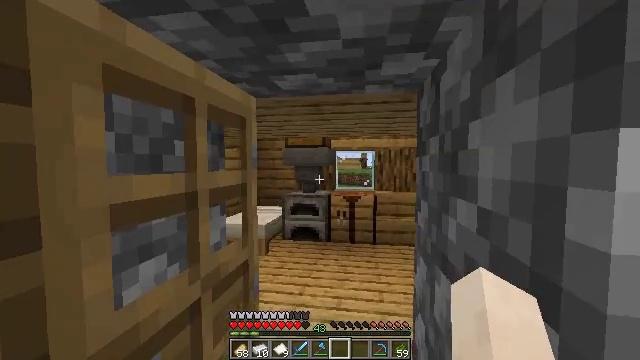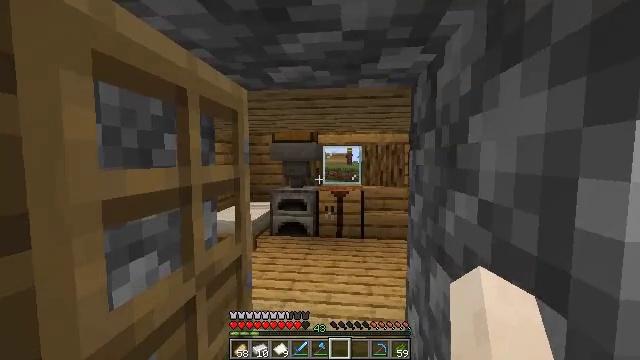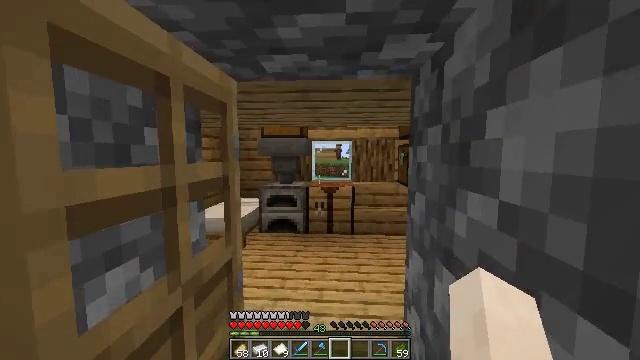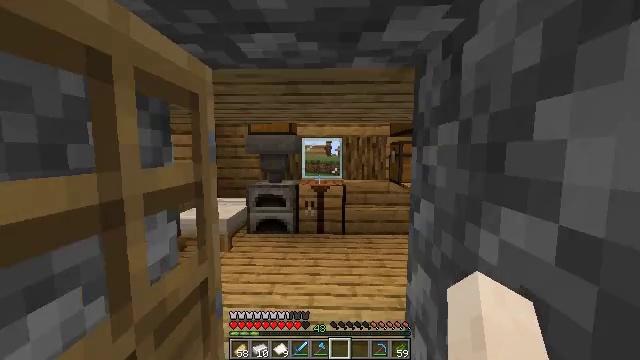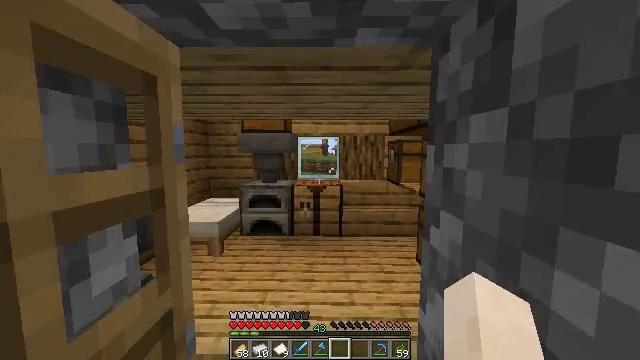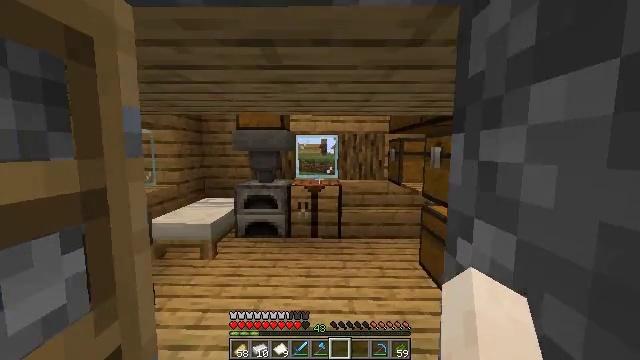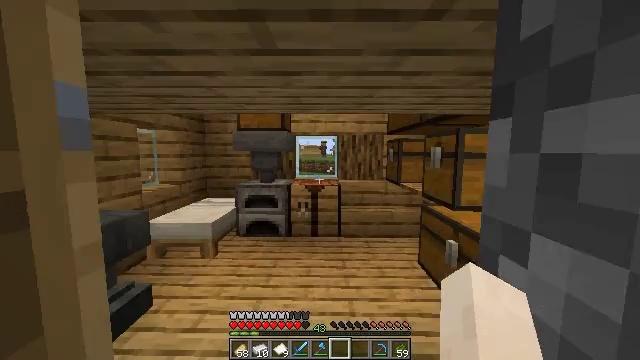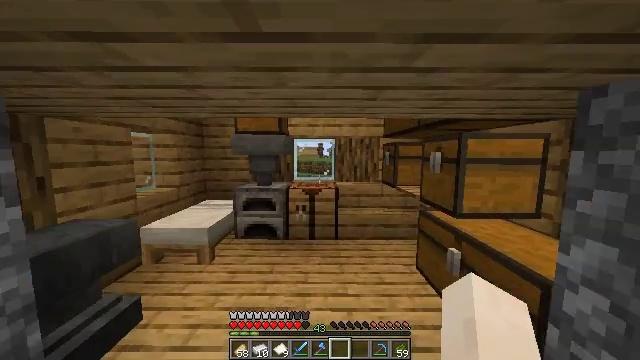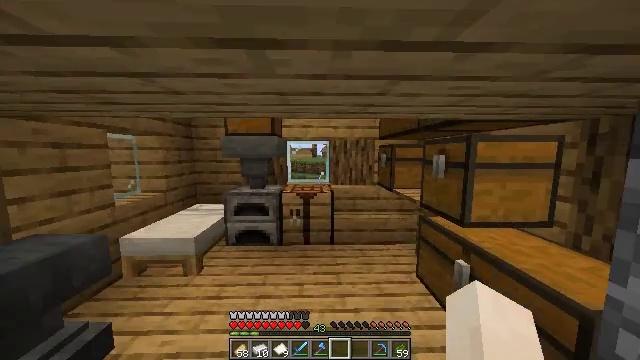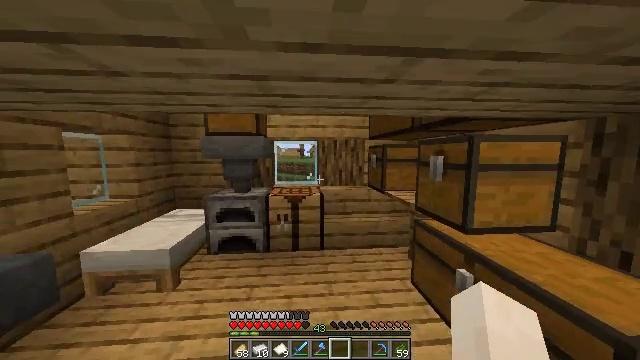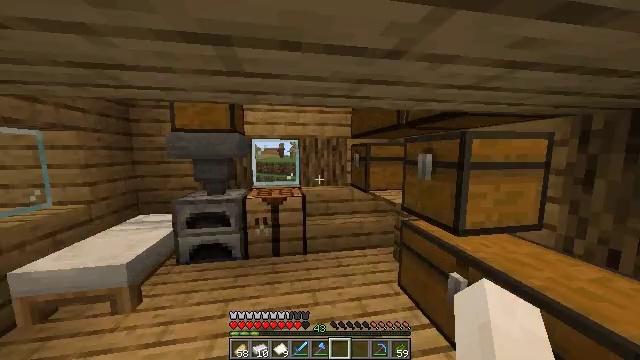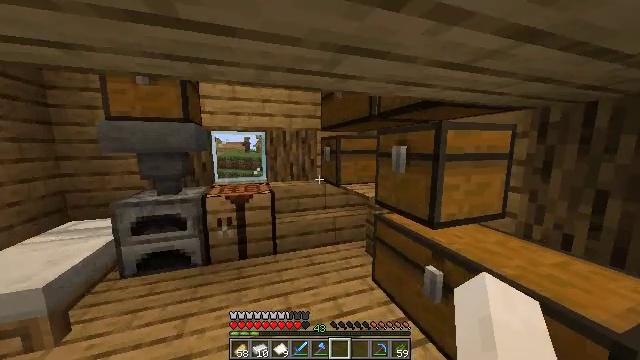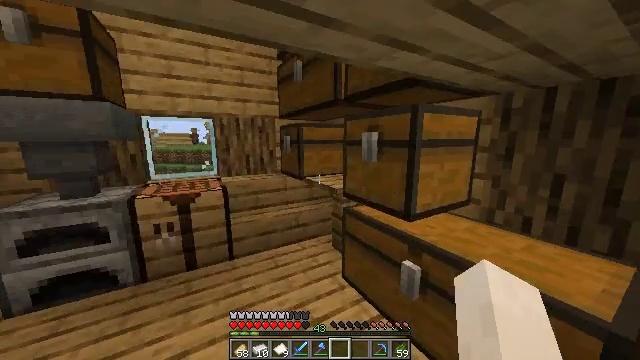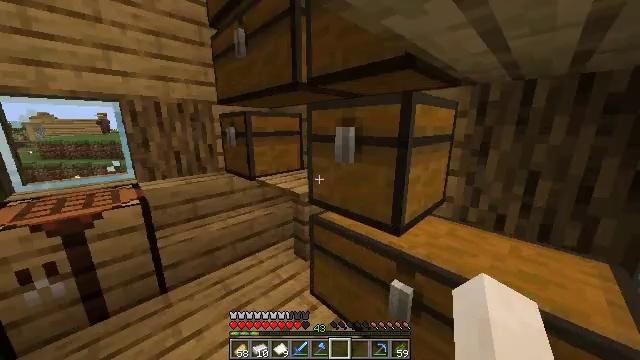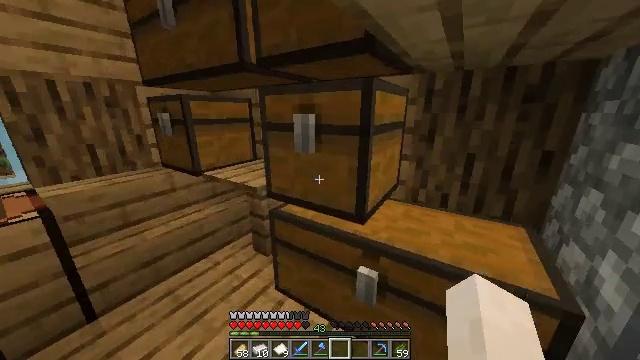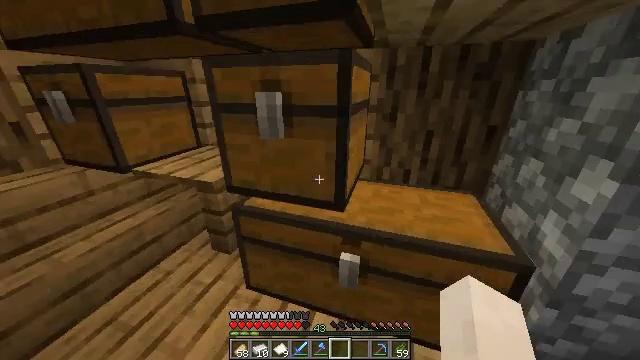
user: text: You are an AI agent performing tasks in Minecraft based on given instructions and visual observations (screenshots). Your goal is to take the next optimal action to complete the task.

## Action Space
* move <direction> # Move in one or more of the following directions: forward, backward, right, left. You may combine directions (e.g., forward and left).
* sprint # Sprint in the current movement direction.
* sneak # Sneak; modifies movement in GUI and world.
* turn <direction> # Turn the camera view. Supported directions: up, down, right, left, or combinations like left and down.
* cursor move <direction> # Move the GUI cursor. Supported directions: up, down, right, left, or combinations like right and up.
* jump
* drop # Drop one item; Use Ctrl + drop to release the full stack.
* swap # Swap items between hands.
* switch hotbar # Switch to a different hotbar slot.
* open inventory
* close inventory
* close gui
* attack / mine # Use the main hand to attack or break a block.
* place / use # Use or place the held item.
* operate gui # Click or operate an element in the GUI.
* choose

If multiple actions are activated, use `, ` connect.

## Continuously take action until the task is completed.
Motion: motion action
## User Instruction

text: Craft a green dye.
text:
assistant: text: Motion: move forward, sprint, turn right and down
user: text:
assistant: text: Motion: move forward, turn right and down
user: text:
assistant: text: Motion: move forward, turn right
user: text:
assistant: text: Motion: move forward
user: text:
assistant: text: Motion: move forward, sprint
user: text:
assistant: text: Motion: move forward, sprint
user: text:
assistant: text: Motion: move forward
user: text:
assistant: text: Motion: move forward, turn right
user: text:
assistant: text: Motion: move forward, turn right
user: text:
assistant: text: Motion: move forward, turn right
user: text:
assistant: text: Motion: move forward, turn right and down
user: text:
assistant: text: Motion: move forward, turn right and down
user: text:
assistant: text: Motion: move forward and move left, turn right and down
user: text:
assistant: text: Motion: move forward and move left, turn right and down
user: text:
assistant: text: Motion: move left, turn right and down
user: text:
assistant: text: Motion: turn right and down
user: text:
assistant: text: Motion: turn right and down
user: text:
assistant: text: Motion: no_op
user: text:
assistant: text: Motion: use / place
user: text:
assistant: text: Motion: use / place
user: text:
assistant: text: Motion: use / place
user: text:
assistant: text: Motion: use / place
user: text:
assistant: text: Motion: use / place
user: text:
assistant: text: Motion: open gui
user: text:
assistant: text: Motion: no_op
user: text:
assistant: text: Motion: no_op
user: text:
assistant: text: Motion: no_op
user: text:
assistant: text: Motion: no_op
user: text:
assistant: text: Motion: no_op
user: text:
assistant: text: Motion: no_op